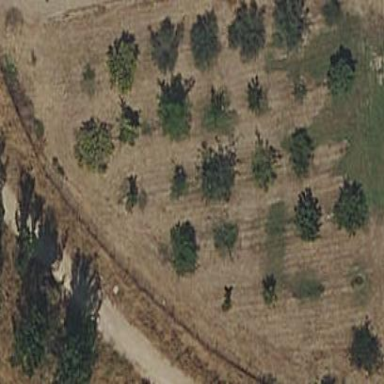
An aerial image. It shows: Orchard.